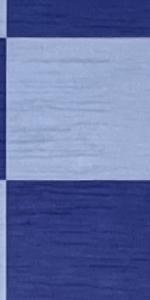
Label: Empty